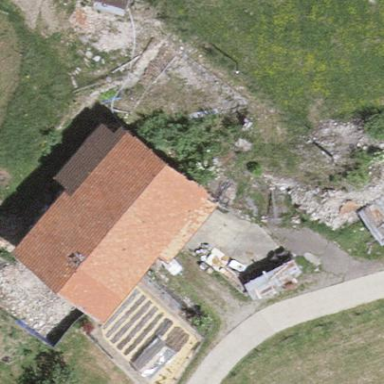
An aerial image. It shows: Farm building.